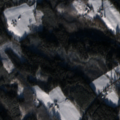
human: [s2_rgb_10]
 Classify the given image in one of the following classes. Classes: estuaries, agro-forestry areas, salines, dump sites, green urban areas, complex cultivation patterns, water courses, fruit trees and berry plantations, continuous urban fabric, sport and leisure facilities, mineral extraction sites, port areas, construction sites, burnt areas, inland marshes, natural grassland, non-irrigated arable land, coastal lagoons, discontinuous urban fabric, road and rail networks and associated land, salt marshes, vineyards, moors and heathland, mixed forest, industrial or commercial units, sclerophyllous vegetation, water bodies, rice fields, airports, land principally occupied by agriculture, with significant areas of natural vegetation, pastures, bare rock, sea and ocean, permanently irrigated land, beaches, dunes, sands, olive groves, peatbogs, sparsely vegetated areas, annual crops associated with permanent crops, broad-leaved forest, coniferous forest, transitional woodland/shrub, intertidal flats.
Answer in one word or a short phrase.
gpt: non-irrigated arable land, coniferous forest, mixed forest, transitional woodland/shrub